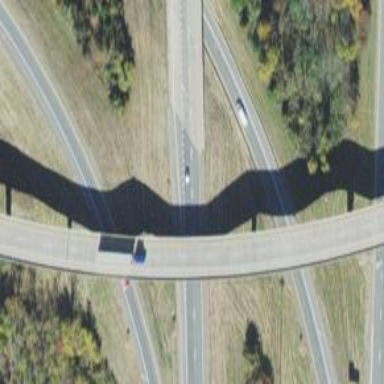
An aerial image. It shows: Beam-structured bridge on motorway.